Question: I am attempting to store a DevExpress DockPanel in a settings file. Everything appears to work in the save function, but when I go to load it upon starting the application, The Settings.Default.WebLayoutPanel variable is null: here is the save:

> Settings.Default.VisibilitySwitchesPanel = _visibilitySwitchesPanel;
and here is the load
> if (Settings.Default.WebLayoutPanel != null){
_webLayoutPanel = Settings.Default.WebLayoutPanel;
}
Any Ideas as to why it is null?
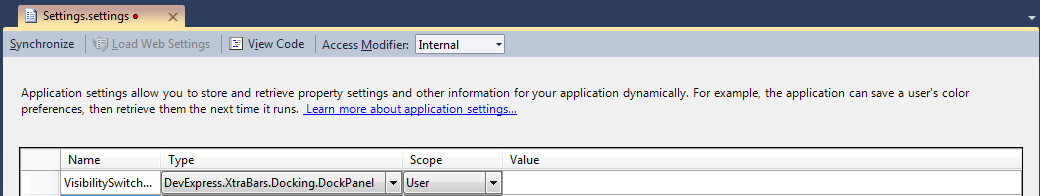
Answer: You should not save the 'Control' instances directly into the application settings. It's a wrong way. You should save the specific settings of these controls using custom serializable wrapper and then restore these settings. Here is a useful links:
1. Windows Forms - Creating and Persisting Custom User Settings in C#
2. Using Application Settings and User Settings
As for DevExpress DockPanels, when you want to save/restore the docking layout you should use the embedded save/restore functionality: <URL>